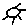
Label: sun